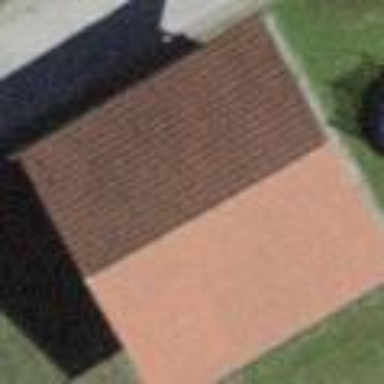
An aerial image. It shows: Barn.